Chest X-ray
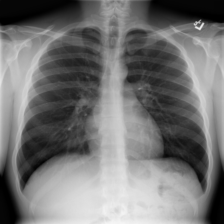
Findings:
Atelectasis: negative
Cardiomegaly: negative
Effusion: negative
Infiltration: negative
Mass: negative
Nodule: negative
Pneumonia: negative
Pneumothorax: negative
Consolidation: negative
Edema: negative
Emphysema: negative
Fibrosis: negative
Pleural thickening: negative
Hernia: negative